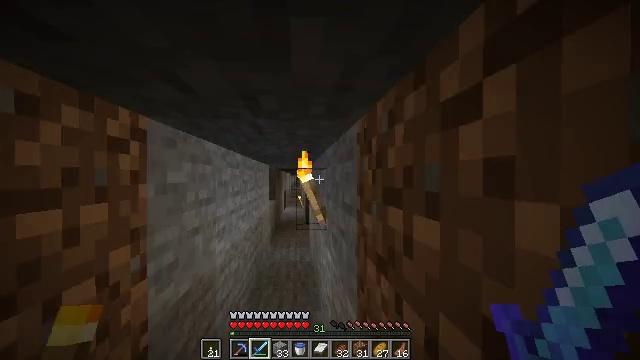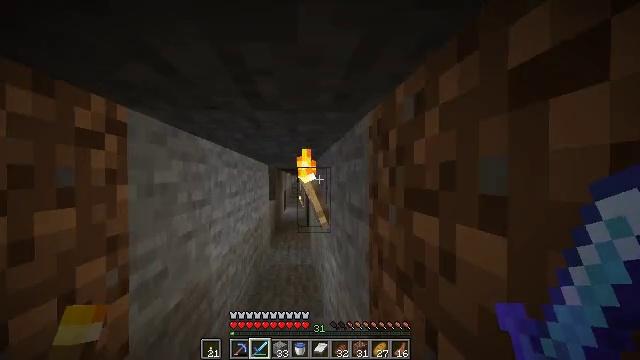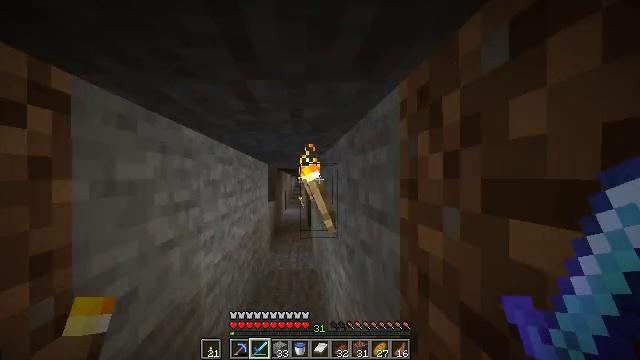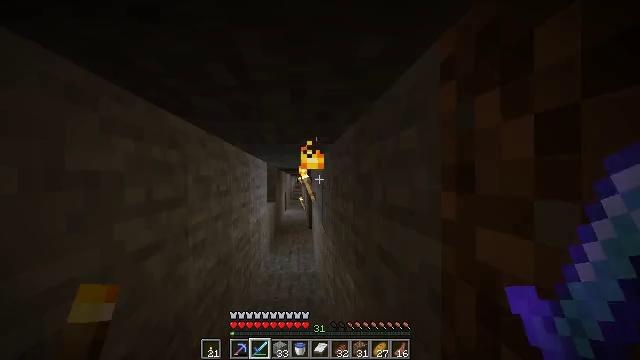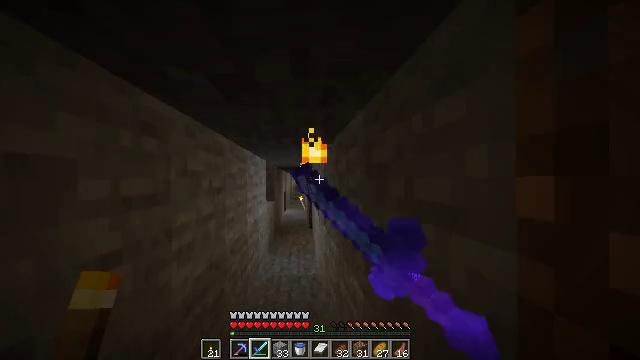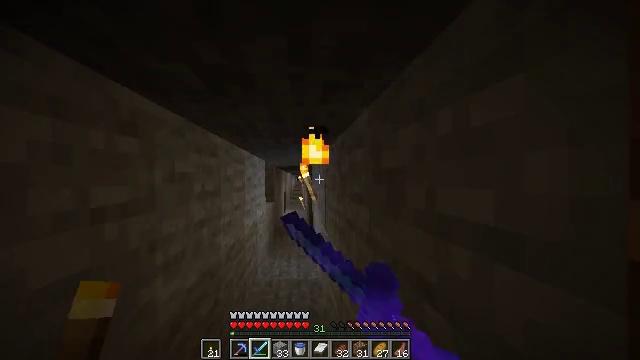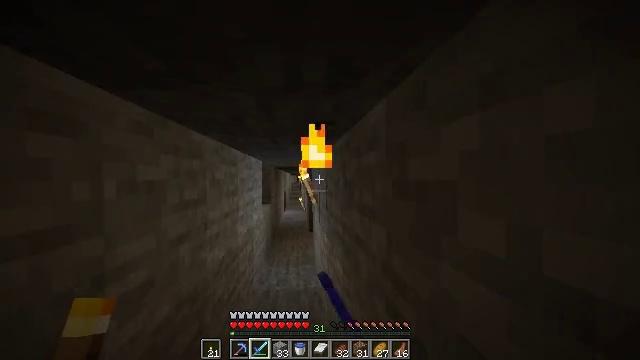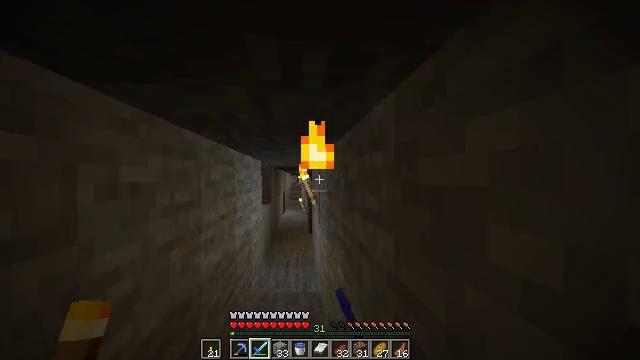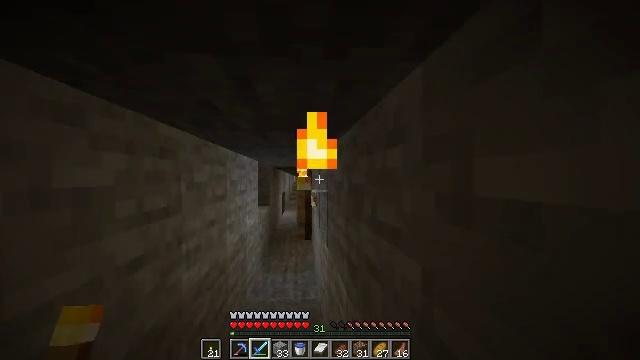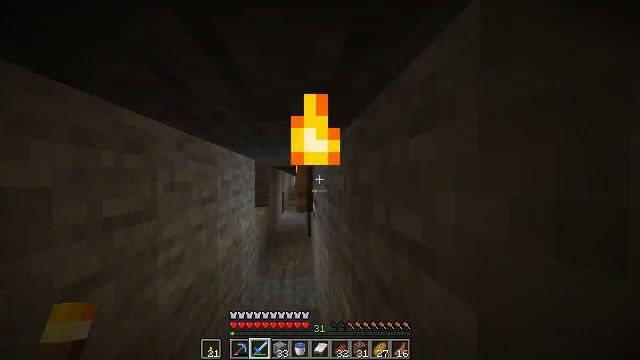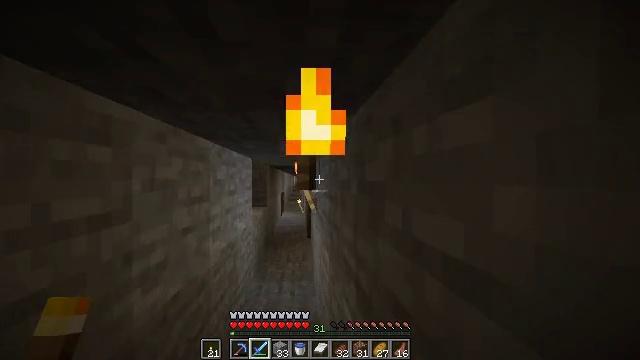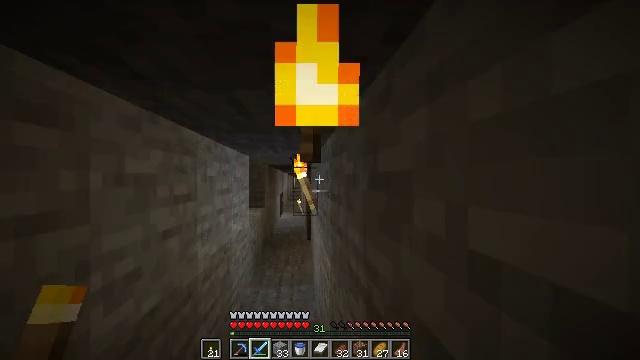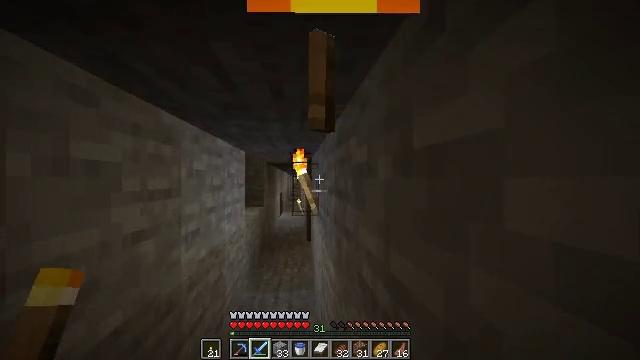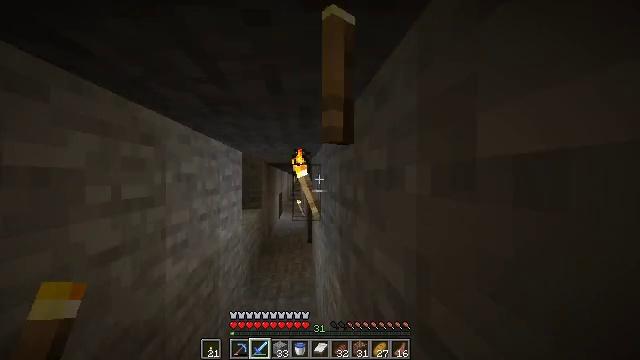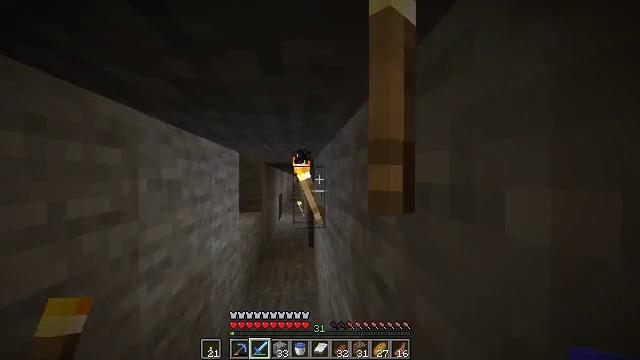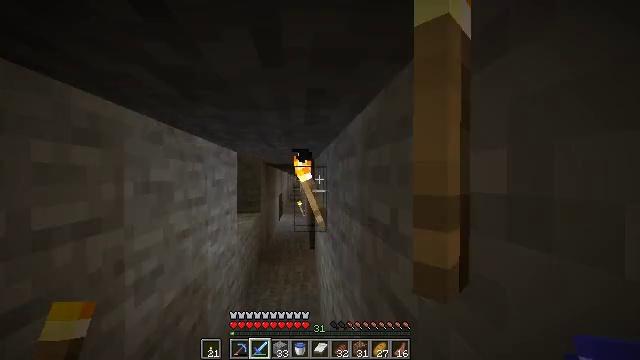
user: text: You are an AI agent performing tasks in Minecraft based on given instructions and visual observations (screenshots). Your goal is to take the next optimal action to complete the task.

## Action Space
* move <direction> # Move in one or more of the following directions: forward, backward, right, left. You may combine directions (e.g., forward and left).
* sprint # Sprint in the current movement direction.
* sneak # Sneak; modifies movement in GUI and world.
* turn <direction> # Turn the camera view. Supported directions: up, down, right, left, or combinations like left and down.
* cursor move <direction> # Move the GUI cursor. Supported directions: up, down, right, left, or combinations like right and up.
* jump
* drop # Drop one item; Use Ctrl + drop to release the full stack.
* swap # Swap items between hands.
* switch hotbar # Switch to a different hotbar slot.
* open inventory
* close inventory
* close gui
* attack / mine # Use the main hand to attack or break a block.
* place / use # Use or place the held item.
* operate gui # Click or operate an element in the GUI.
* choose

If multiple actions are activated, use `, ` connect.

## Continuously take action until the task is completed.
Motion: motion action
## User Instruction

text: Break the wall torch for relocation.
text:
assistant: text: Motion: move forward, sprint
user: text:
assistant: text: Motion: move forward, sprint
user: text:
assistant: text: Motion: move forward, sprint, attack / mine
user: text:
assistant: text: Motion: move forward, sprint, attack / mine
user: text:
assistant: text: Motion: move forward, sprint, attack / mine
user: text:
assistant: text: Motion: move forward, sprint
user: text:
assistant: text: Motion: move forward, sprint
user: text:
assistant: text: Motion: move forward, sprint
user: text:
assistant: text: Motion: move forward, sprint
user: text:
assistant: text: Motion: move forward, sprint
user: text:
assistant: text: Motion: move forward, sprint
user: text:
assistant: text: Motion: move forward, sprint
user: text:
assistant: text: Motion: move forward, sprint
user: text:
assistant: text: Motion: move forward, sprint
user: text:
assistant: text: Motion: move forward, sprint
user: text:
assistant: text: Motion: move forward, sprint, attack / mine
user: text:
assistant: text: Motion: move forward, sprint, attack / mine
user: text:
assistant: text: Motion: move forward, sprint, attack / mine
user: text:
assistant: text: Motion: move forward, sprint
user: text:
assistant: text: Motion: move forward, sprint
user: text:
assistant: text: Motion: move forward, sprint
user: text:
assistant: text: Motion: move forward, sprint
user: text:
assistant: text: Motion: move forward, sprint
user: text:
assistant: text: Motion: move forward, sprint
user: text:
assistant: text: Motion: move forward, sprint
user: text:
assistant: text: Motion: move forward, sprint
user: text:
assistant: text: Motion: move forward, sprint
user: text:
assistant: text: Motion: move forward, sprint
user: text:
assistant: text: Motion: move forward, sprint
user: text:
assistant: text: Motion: move forward, sprint, turn left and down